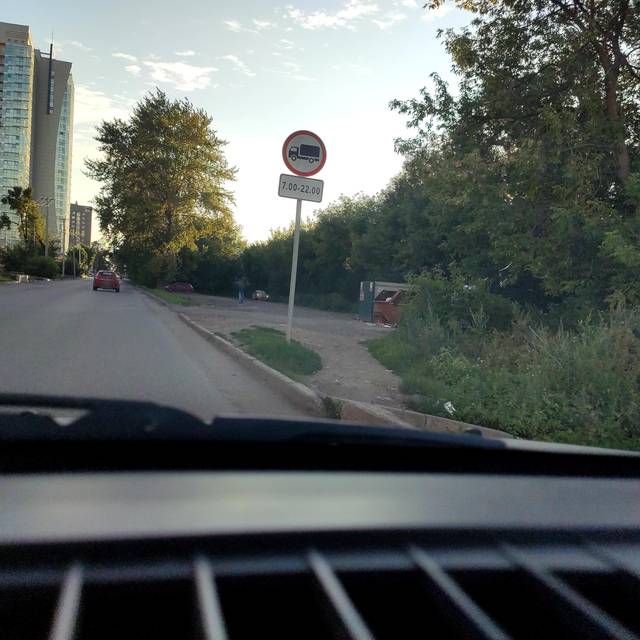
Region: Russia
Coordinates: 58.016, 56.227